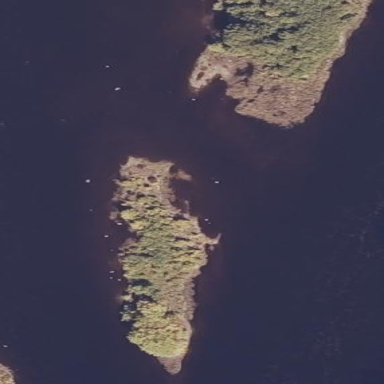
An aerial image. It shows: Islet.